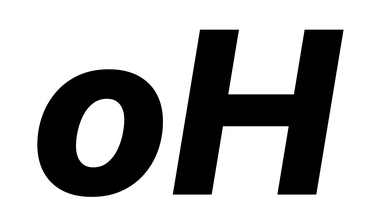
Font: Inter-Italic_ExtraBold_Italic